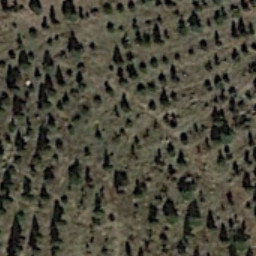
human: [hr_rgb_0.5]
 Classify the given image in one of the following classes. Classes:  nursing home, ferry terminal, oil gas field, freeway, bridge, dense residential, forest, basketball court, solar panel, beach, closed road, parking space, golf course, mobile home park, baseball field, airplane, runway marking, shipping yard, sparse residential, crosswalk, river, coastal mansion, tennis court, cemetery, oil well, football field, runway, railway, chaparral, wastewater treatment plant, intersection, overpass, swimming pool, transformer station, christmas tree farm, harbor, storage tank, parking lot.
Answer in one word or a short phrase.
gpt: christmas tree farm